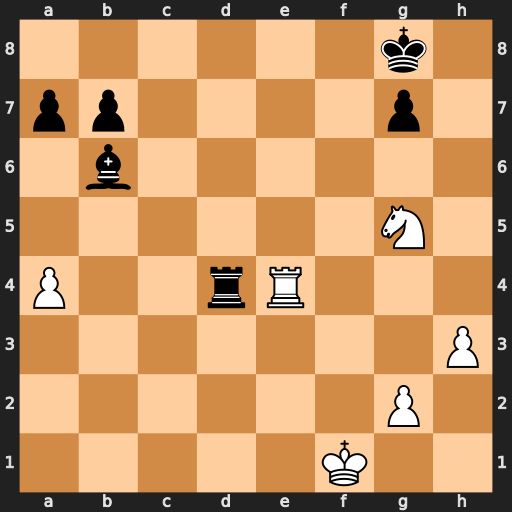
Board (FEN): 6k1/pp4p1/1b6/6N1/P2rR3/7P/6P1/5K2
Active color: w
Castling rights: -
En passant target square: -
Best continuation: Re8#